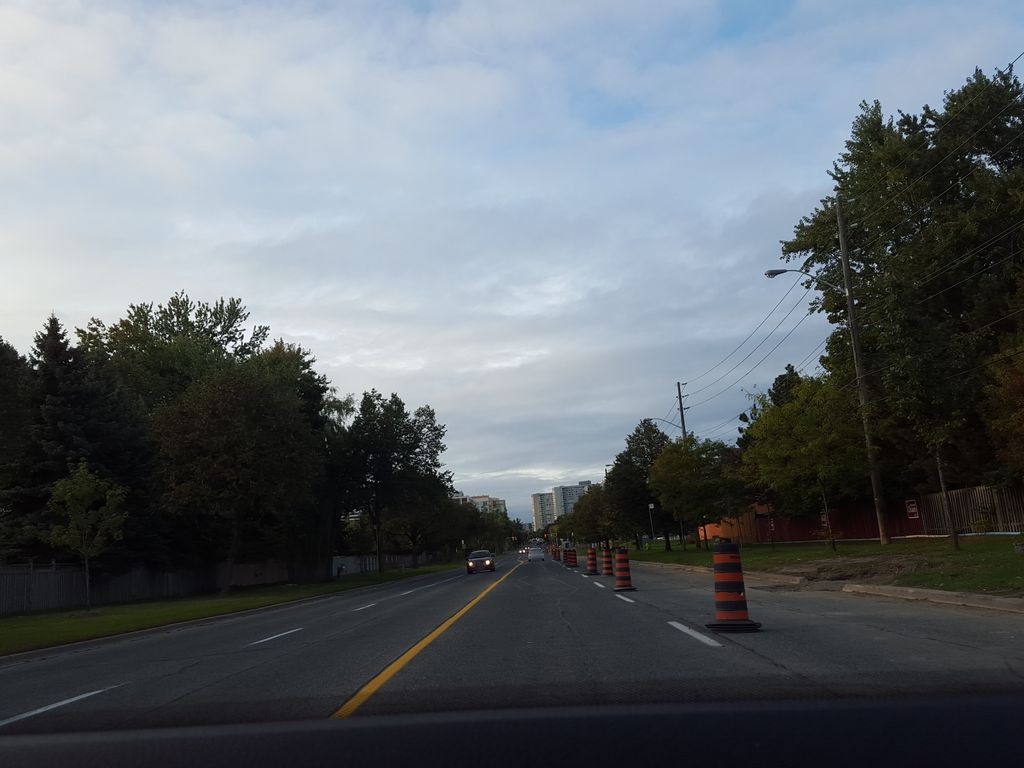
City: toronto